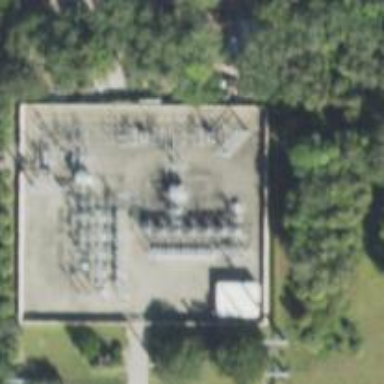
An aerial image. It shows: Switch for power supply.